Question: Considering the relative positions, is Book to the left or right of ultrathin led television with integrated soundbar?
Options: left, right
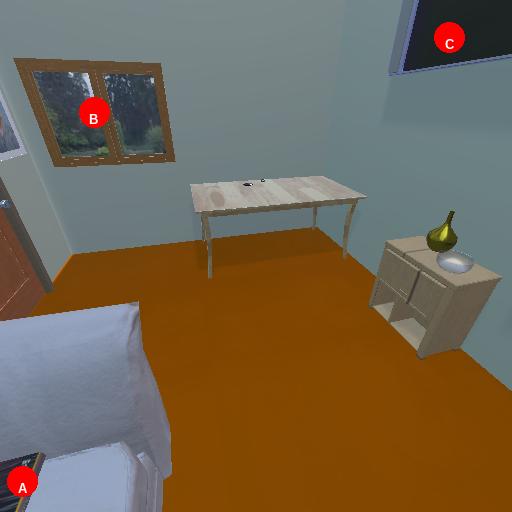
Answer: left